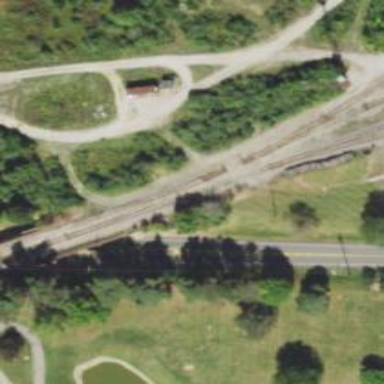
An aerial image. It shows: Railway track.